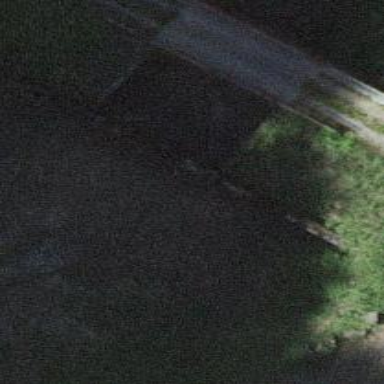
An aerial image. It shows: Check dam at location with retaining wall.